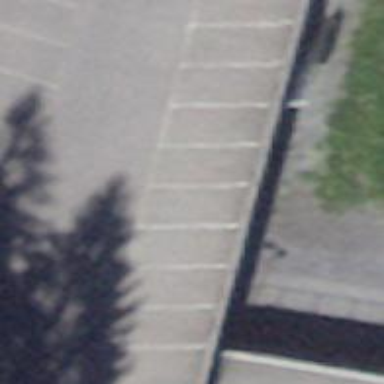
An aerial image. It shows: Charging station.